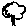
Label: tree